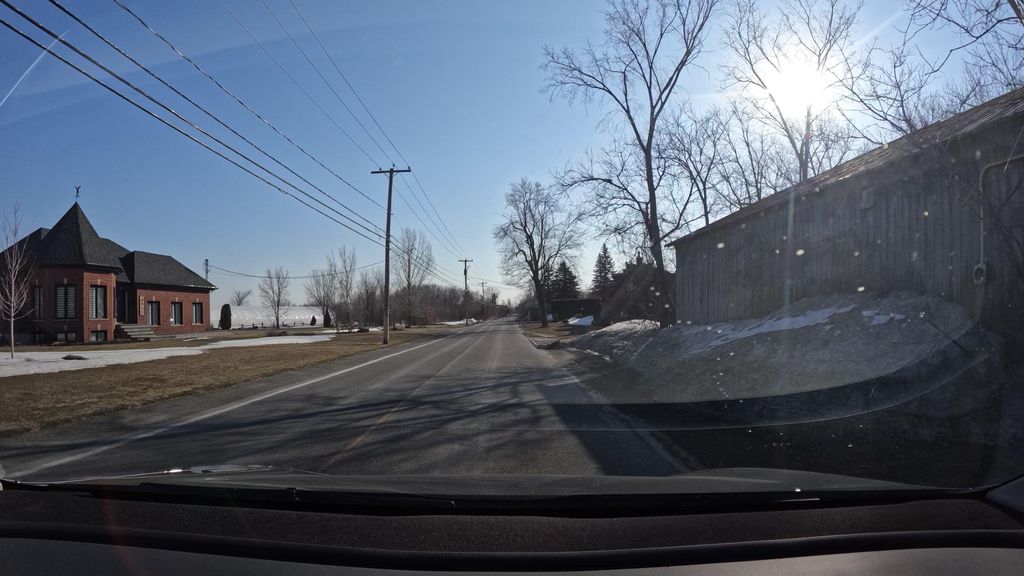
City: montreal